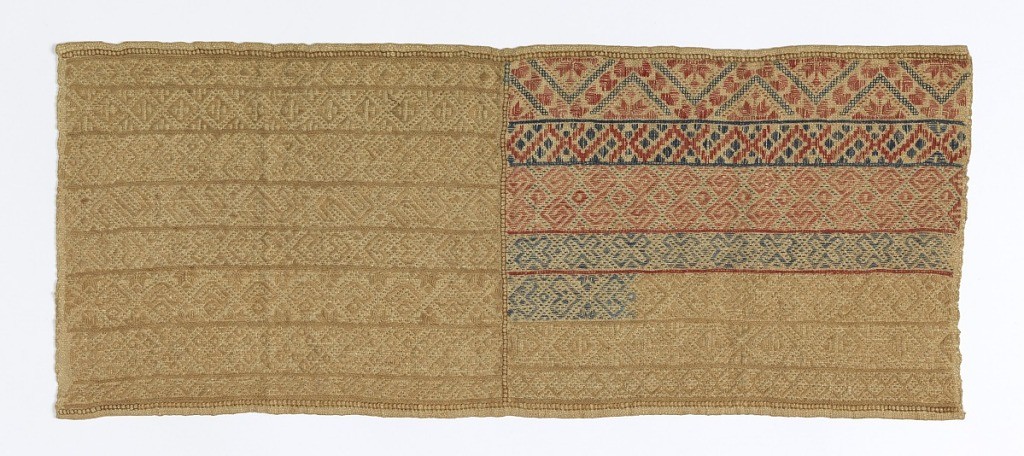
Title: Sampler
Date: ca. 1800
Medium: cotton on linen Technique: running, stem and looping plain weave foundation with counted stitches
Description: Bands of geometric pattern in red, blue and natural color.